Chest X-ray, AP view. Patient: 9 years old, sex F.
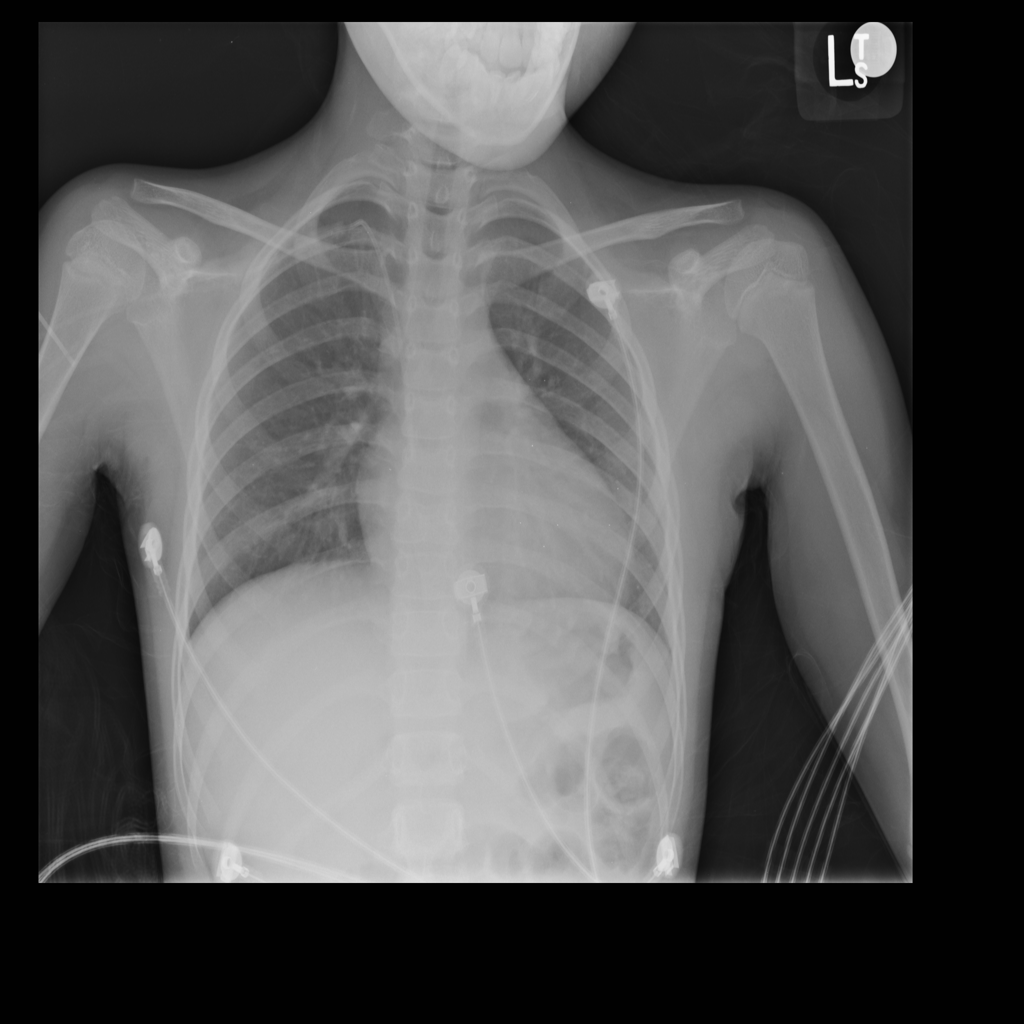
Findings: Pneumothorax